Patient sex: M
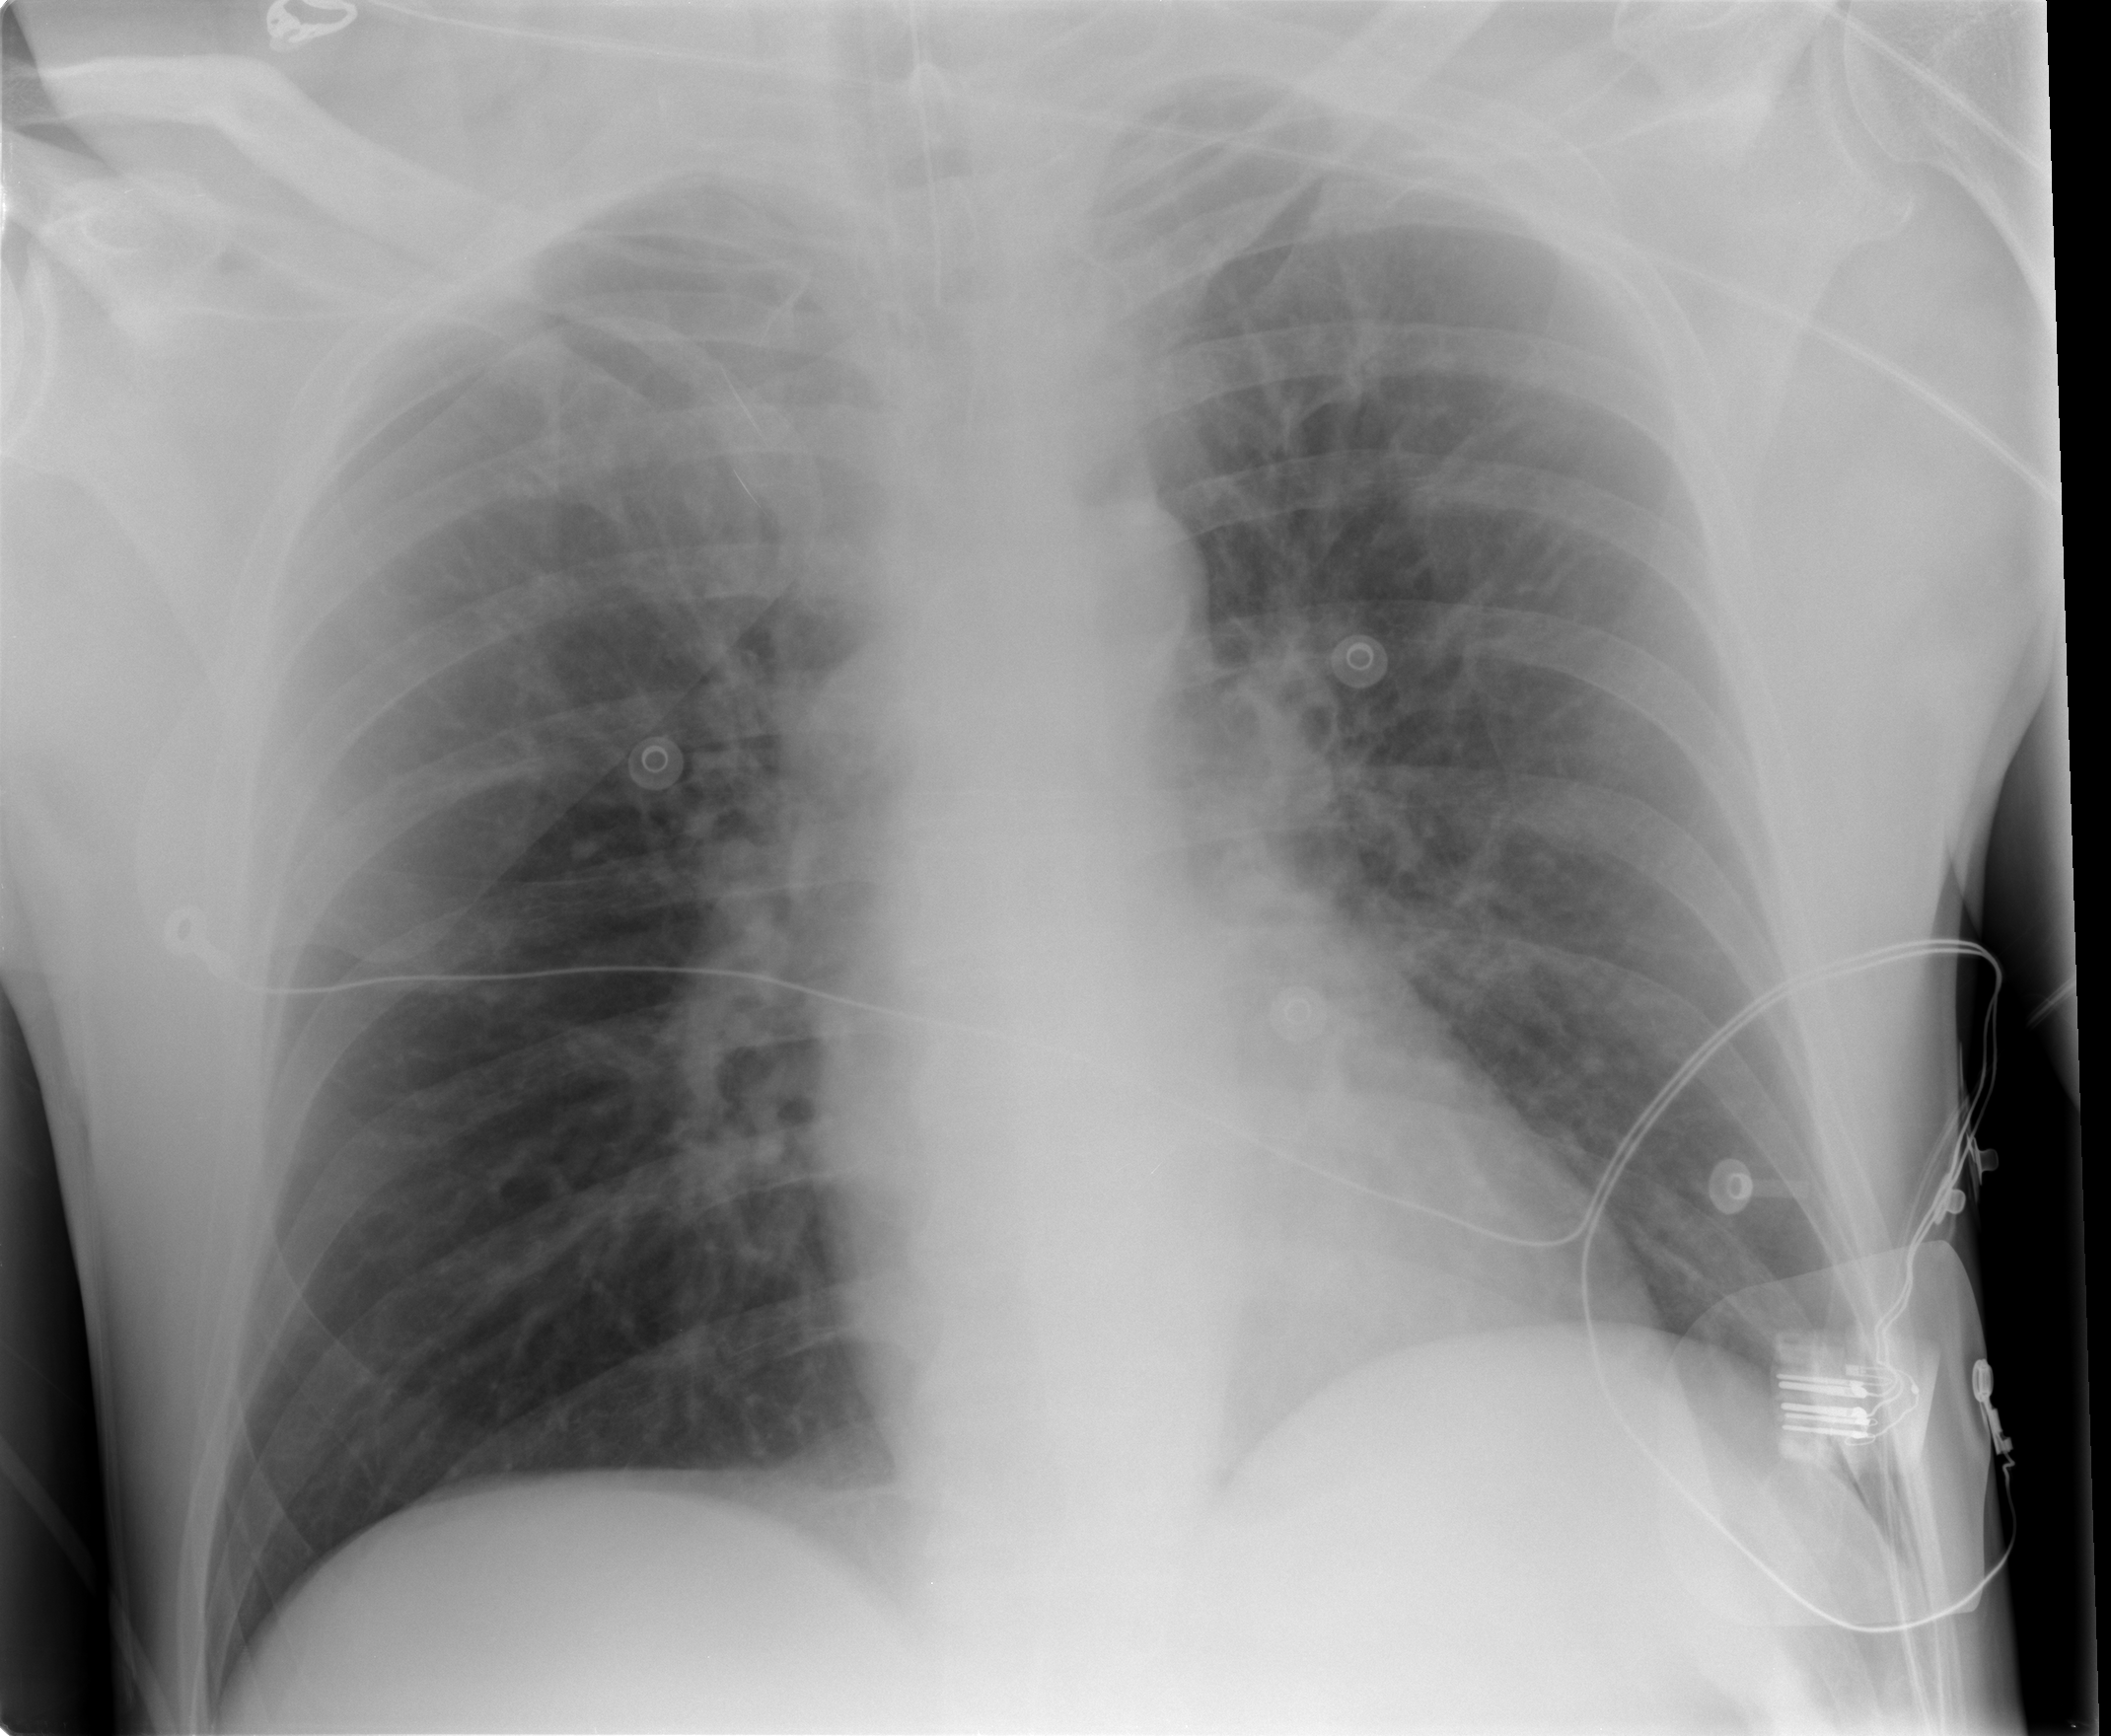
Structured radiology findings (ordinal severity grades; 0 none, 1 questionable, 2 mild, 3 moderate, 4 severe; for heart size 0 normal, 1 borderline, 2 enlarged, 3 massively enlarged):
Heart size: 0
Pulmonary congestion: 1
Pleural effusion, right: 0
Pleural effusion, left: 0
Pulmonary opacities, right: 0
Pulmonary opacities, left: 0
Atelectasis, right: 0
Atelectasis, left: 0